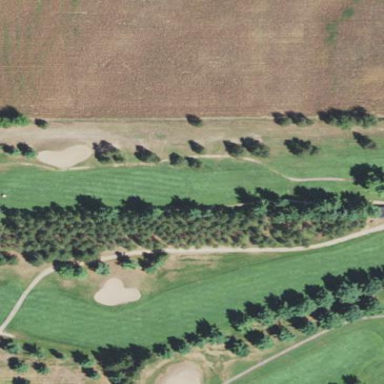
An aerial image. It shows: Grassy area designated as golf fairway.